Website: walmart
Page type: address-validator
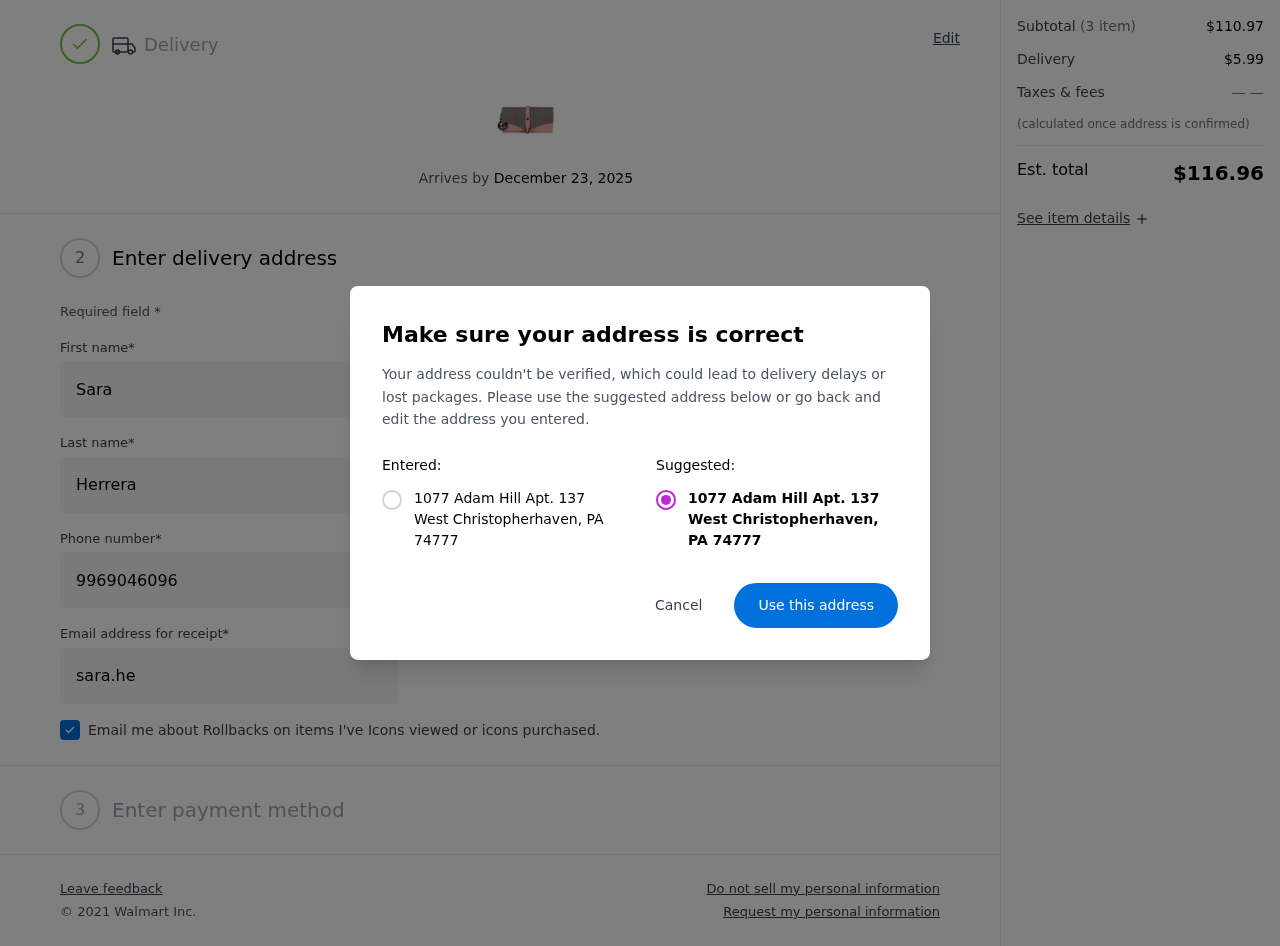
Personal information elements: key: PII_CITY
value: West Christopherhaven
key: PII_POSTCODE
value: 74777
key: PII_STATE_ABBR
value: PA
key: PII_STREET
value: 1077 Adam Hill Apt. 137
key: PII_FIRSTNAME
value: Sara
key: PII_LASTNAME
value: Herrera
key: PII_STREET2
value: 9957 Adam View Apt. 571
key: PII_PHONE
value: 9969046096
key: PII_EMAIL
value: sara.herrera@hotmail.com
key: PII_POSTCODE_FULL
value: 74777
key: PII_POSTCODE_NUMERIC
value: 74777
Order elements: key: ORDER_DELIVERY_DATE
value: December 23, 2025
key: ORDER_SUBTOTAL
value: $110.97
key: ORDER_SHIPPING_COST
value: $5.99
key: ORDER_TOTAL
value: $116.96